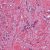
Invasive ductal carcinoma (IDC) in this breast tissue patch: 1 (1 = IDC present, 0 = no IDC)